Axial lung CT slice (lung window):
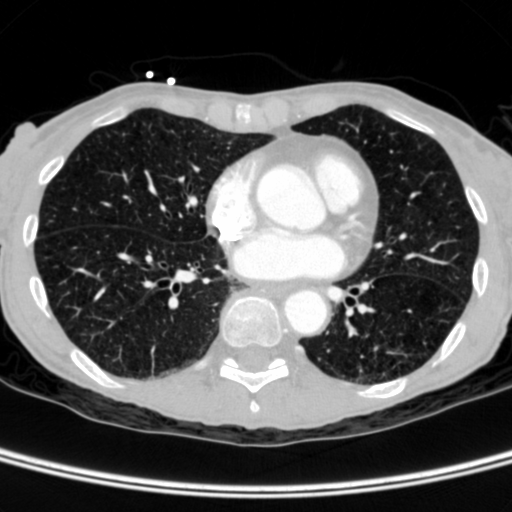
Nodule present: no